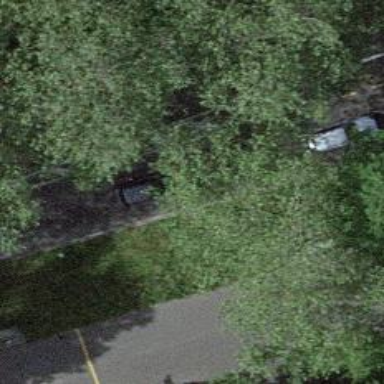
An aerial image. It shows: The tree has broadleaved deciduous leaves.